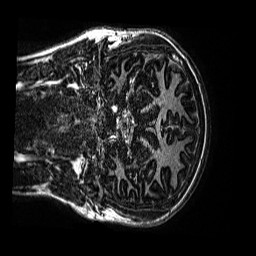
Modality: MP2RAGE
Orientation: coronal
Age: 13
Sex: male
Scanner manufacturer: siemens
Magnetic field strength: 3 T
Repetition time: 4 s
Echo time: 0.00299 s